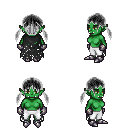
a pixel art fantasy rpg character, female body template, orc, green skin, black tattered cape, white pants, gray twin-tailed hairstyle, metal gloves, metal boots, four views (front, back, left, right), 2x2 character sprite sheet, small pixel art, hard edges, no anti-aliasing